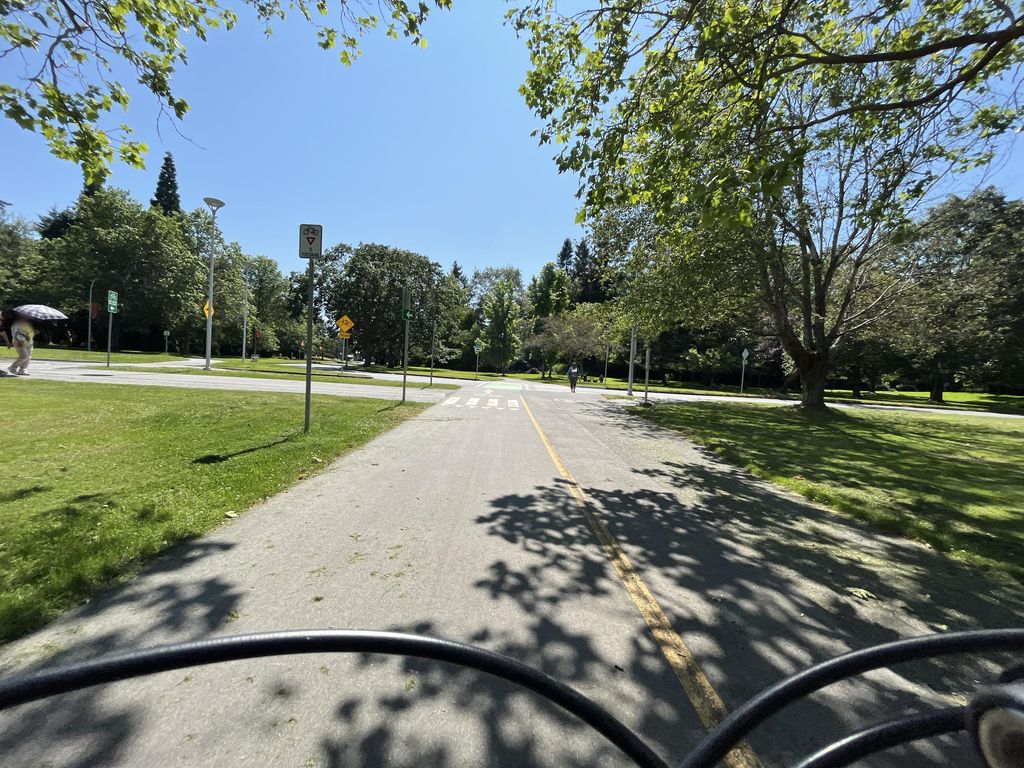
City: victoria